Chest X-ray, PA view. Patient: 57 years old, sex M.
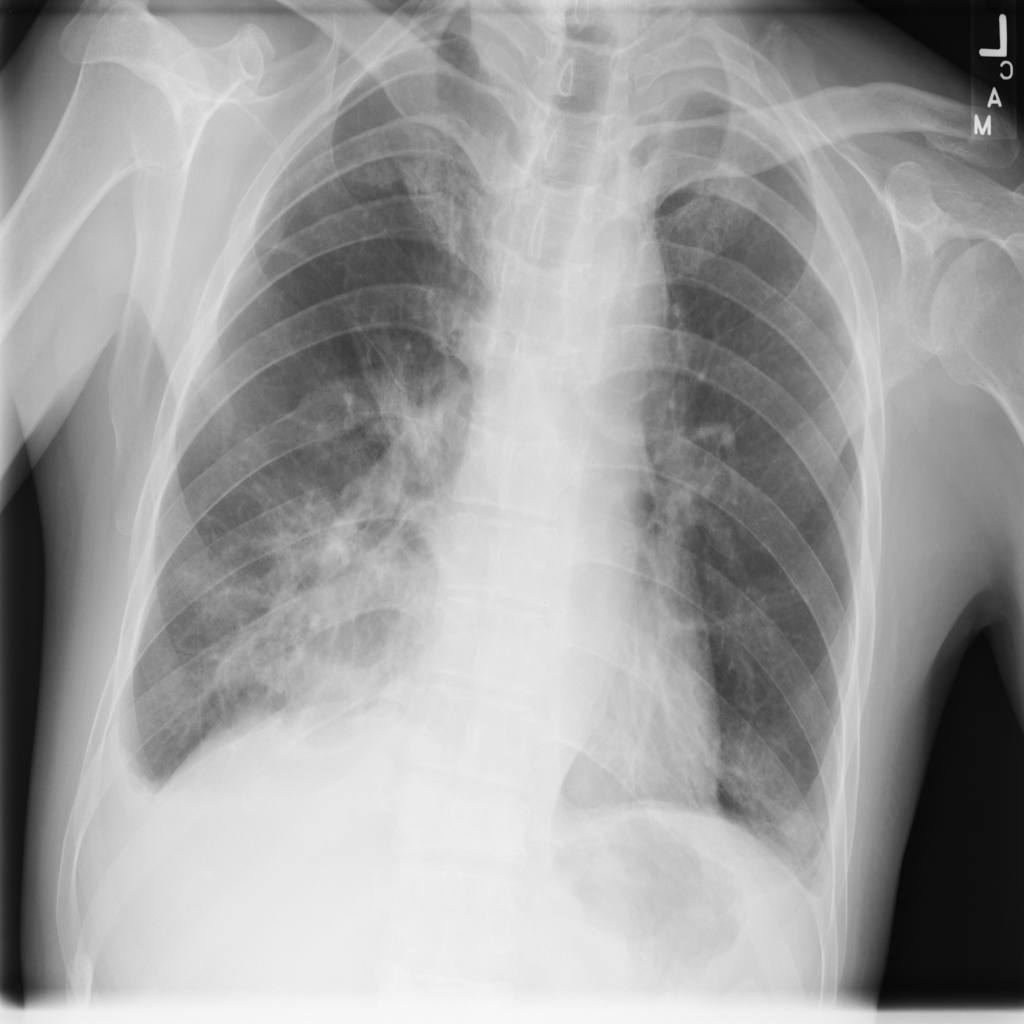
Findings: Effusion, Infiltration, Pneumonia